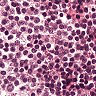
Metastatic tissue present: no